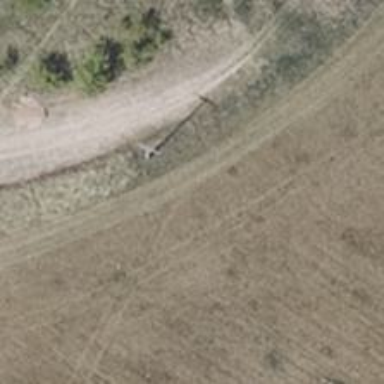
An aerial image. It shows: Power pole.